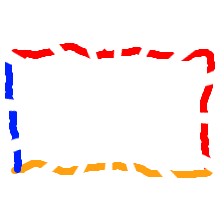
Shape: rectangle